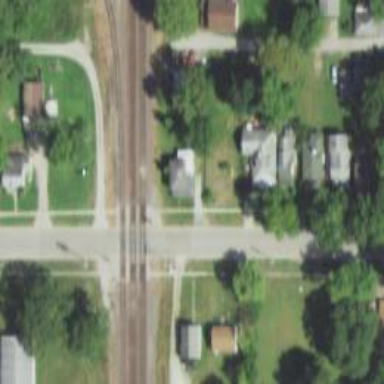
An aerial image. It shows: Railway crossing.